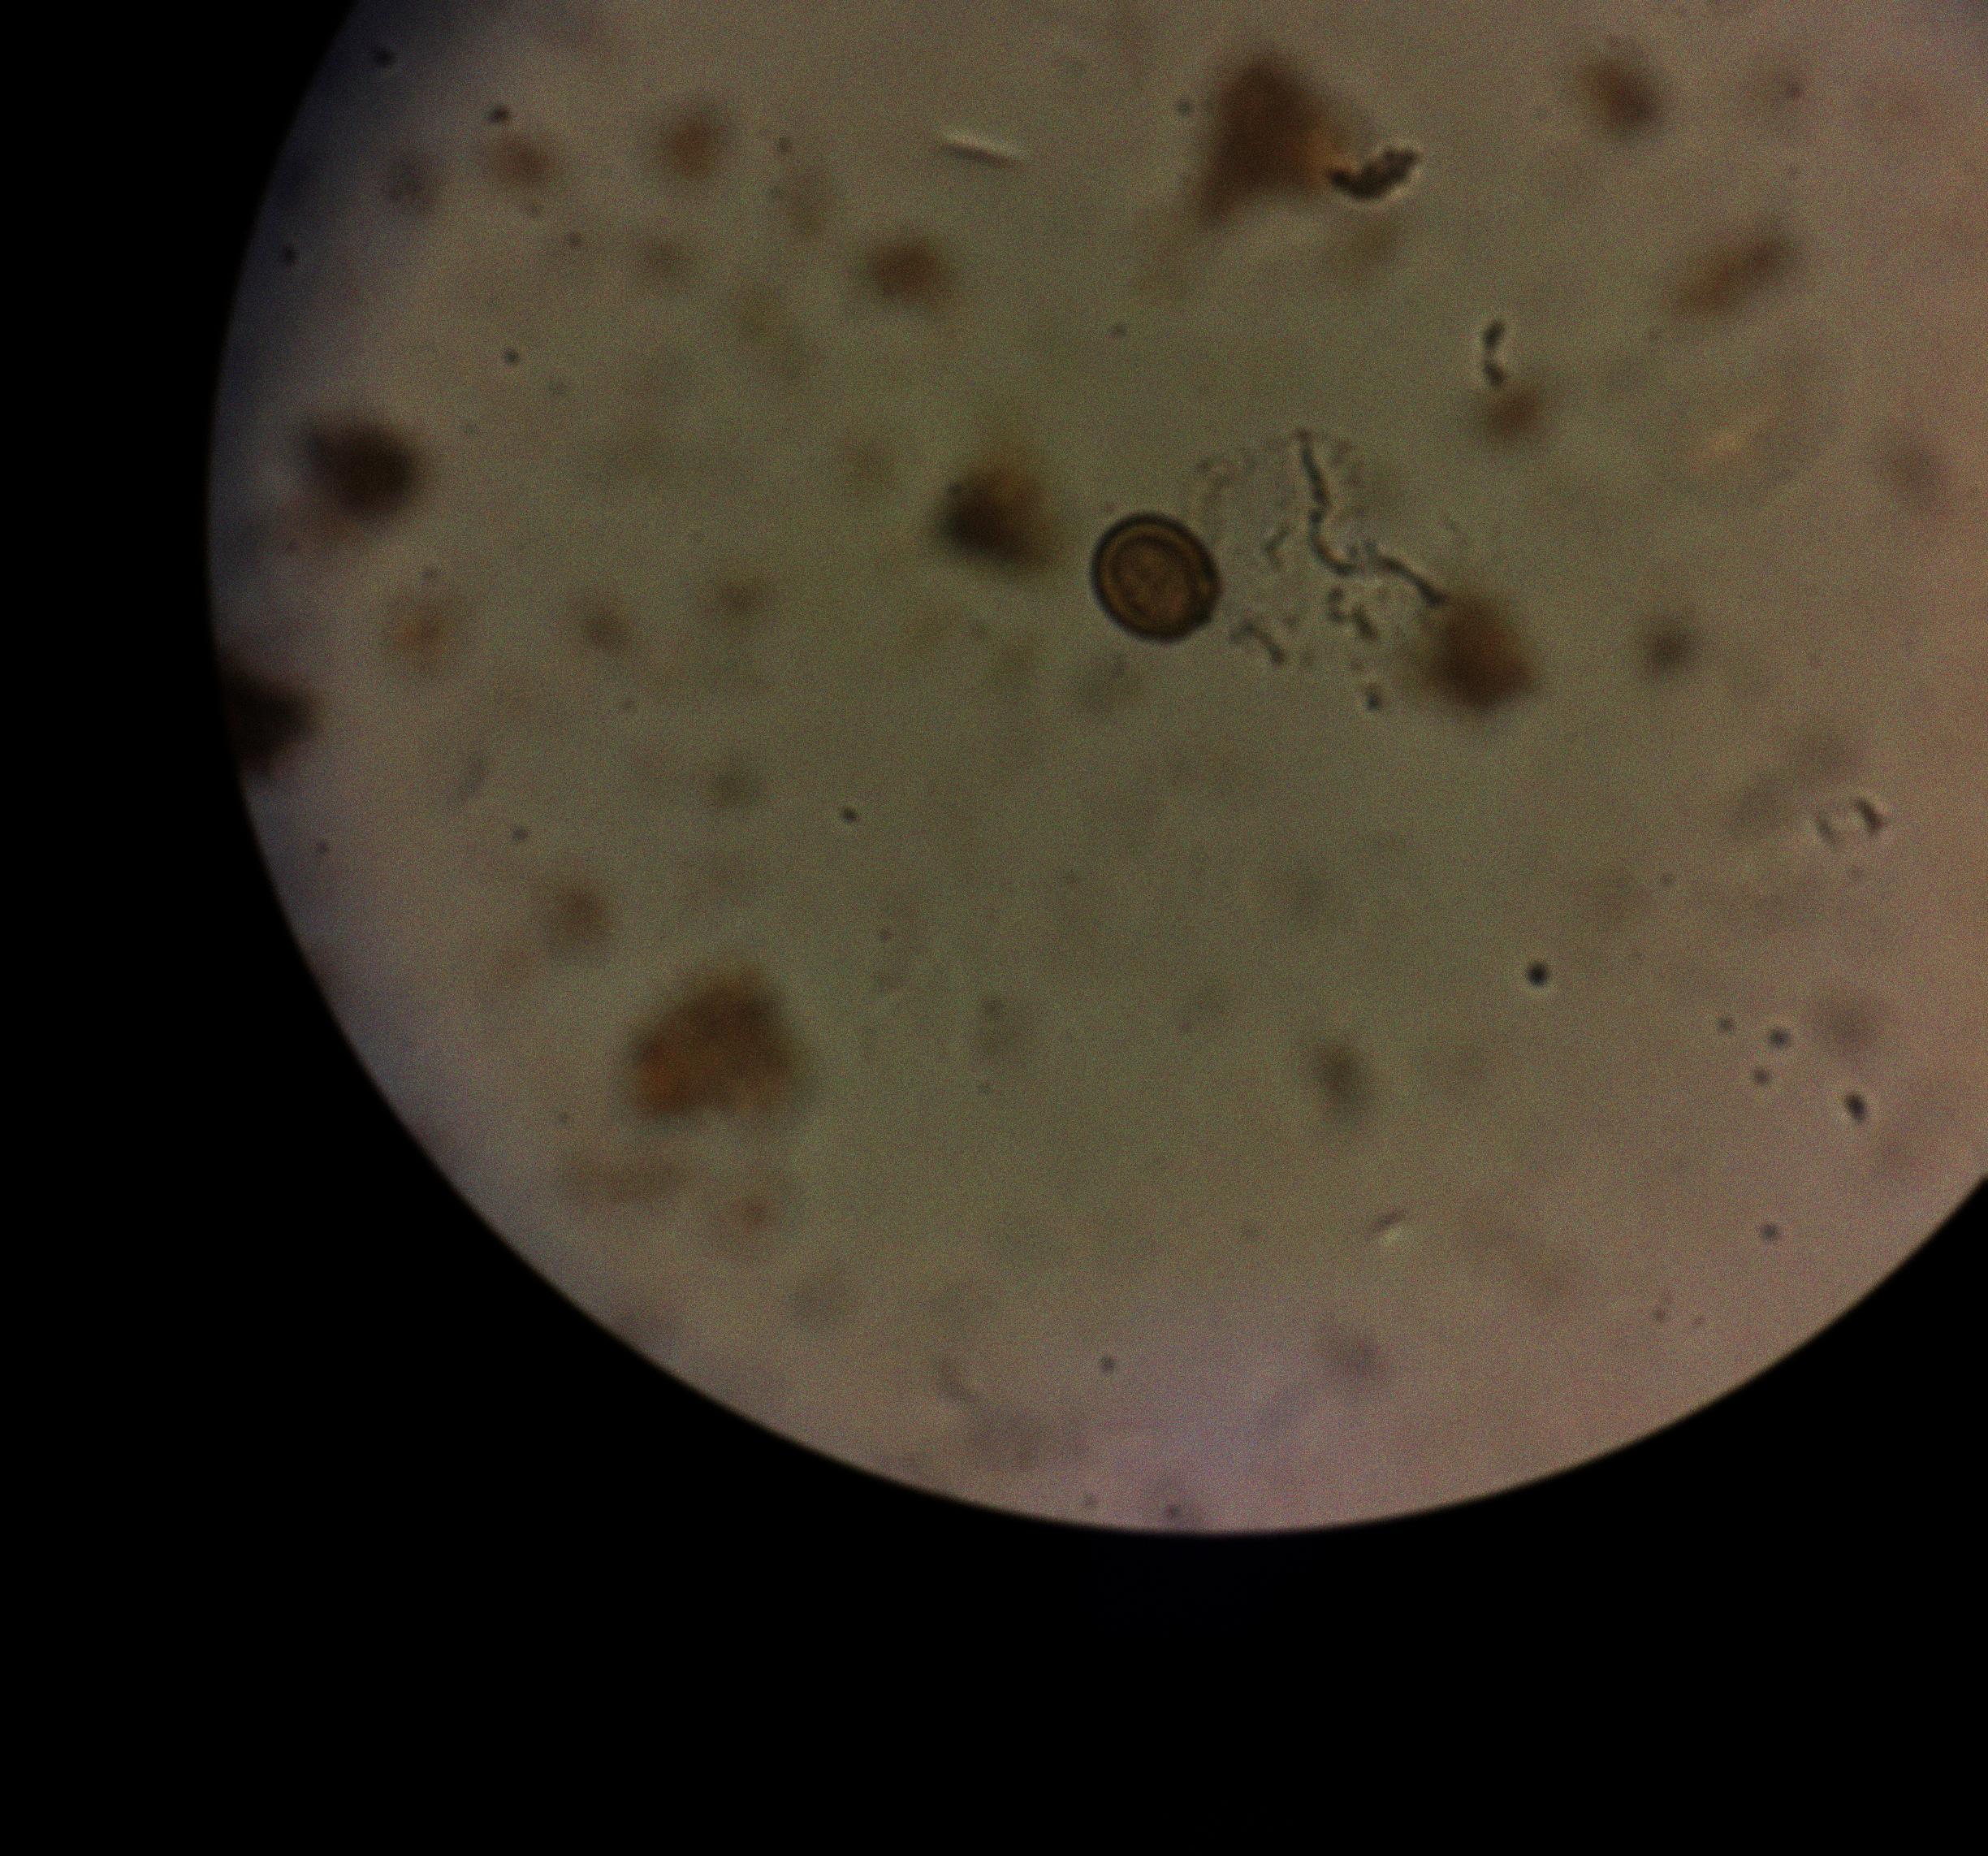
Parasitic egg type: Taenia spp. egg